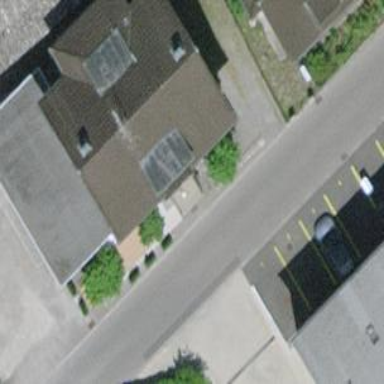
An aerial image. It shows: Restaurant.